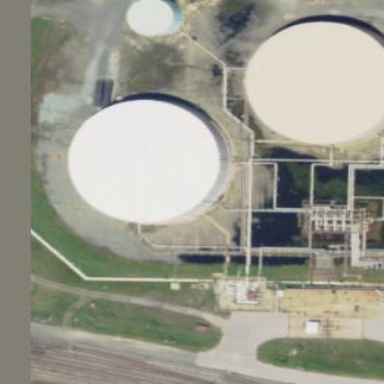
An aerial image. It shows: Building with storage tank.